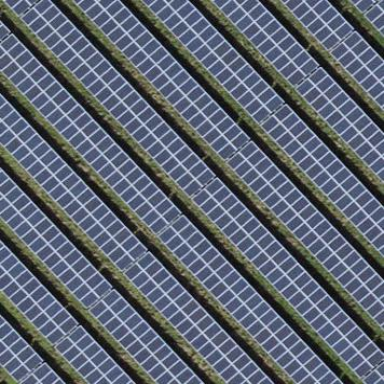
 consisting of solar photovoltaic panels."